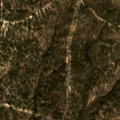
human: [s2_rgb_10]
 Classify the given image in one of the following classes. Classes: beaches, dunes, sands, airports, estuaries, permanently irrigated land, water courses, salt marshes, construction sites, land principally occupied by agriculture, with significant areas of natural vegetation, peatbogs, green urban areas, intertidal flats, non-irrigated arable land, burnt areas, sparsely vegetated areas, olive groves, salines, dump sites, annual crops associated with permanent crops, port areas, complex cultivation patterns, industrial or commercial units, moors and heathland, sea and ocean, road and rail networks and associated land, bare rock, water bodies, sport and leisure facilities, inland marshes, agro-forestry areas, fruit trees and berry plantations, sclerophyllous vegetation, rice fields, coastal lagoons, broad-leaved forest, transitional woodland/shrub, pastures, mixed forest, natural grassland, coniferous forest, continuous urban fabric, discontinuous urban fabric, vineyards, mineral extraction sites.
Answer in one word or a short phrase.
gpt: broad-leaved forest